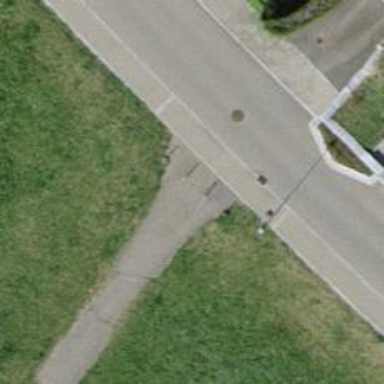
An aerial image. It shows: Bollard.